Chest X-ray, PA view. Patient: 71 years old, sex M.
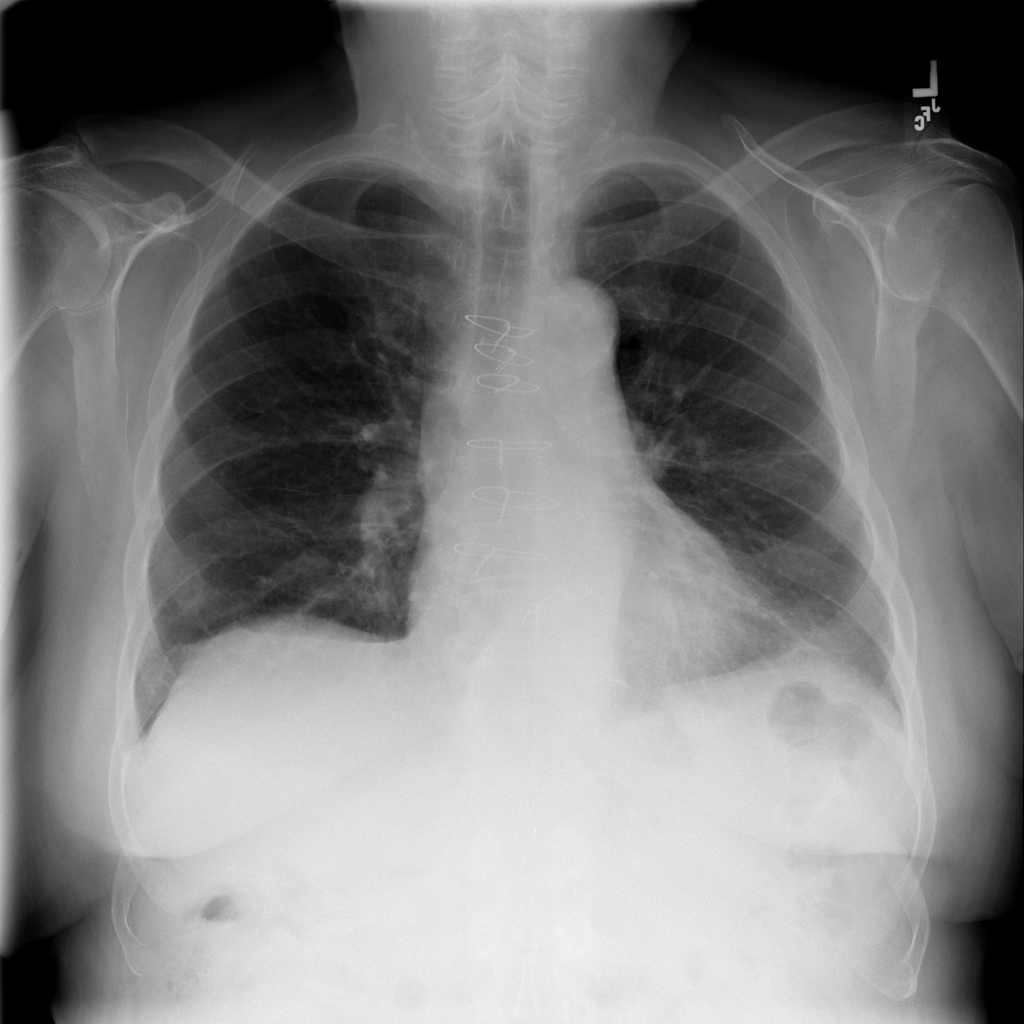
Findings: No Finding